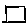
Label: square